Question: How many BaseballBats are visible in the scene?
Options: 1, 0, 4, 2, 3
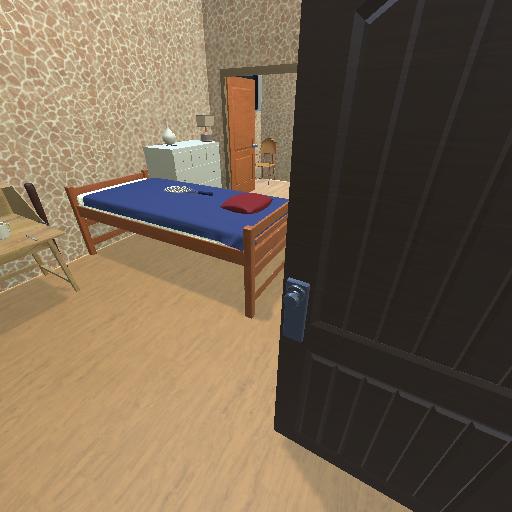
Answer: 1